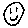
Label: smiley face